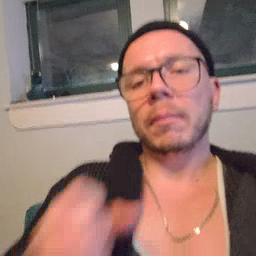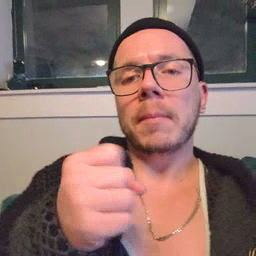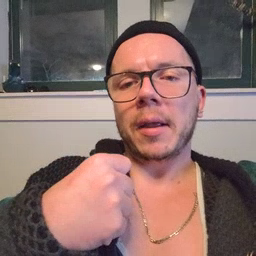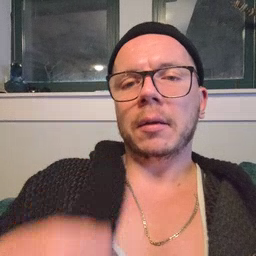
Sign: make